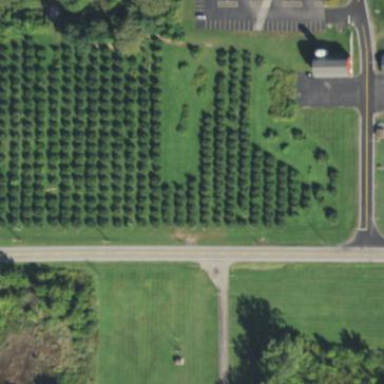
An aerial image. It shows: Orchard.